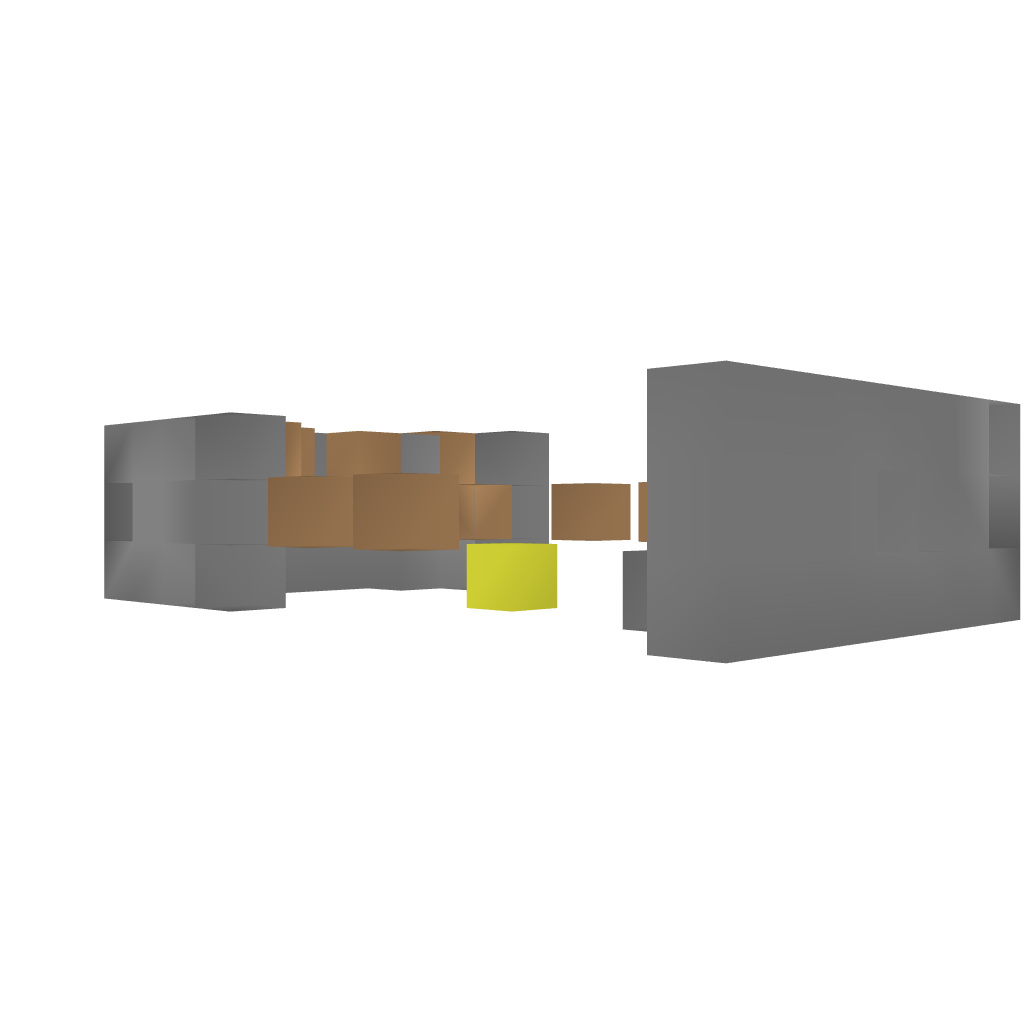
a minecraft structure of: The Trail Machine bad low quality